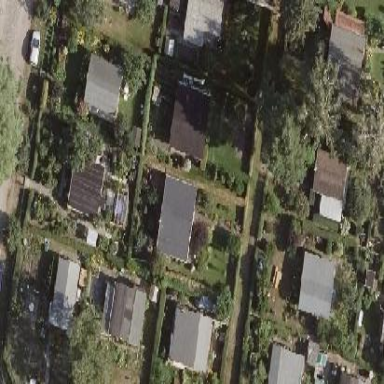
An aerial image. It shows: Plot in the allotments.